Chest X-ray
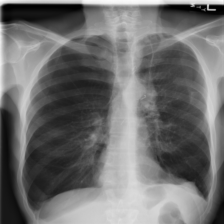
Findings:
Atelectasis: negative
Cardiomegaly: negative
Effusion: negative
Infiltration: positive
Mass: negative
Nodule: negative
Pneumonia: negative
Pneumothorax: positive
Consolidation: negative
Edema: negative
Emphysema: negative
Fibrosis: negative
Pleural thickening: negative
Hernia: negative